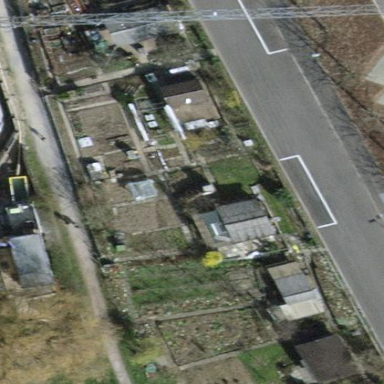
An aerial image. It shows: Area designated for allotments.